Question:
I have an app that runs fine on my Galaxy S2 and many other phones. However a costumer reported that it doesn't run on his Galaxy Nexus running ICS. The image shows how the app looks like when he runs it on his phone.
Is this is known compatibility issue?
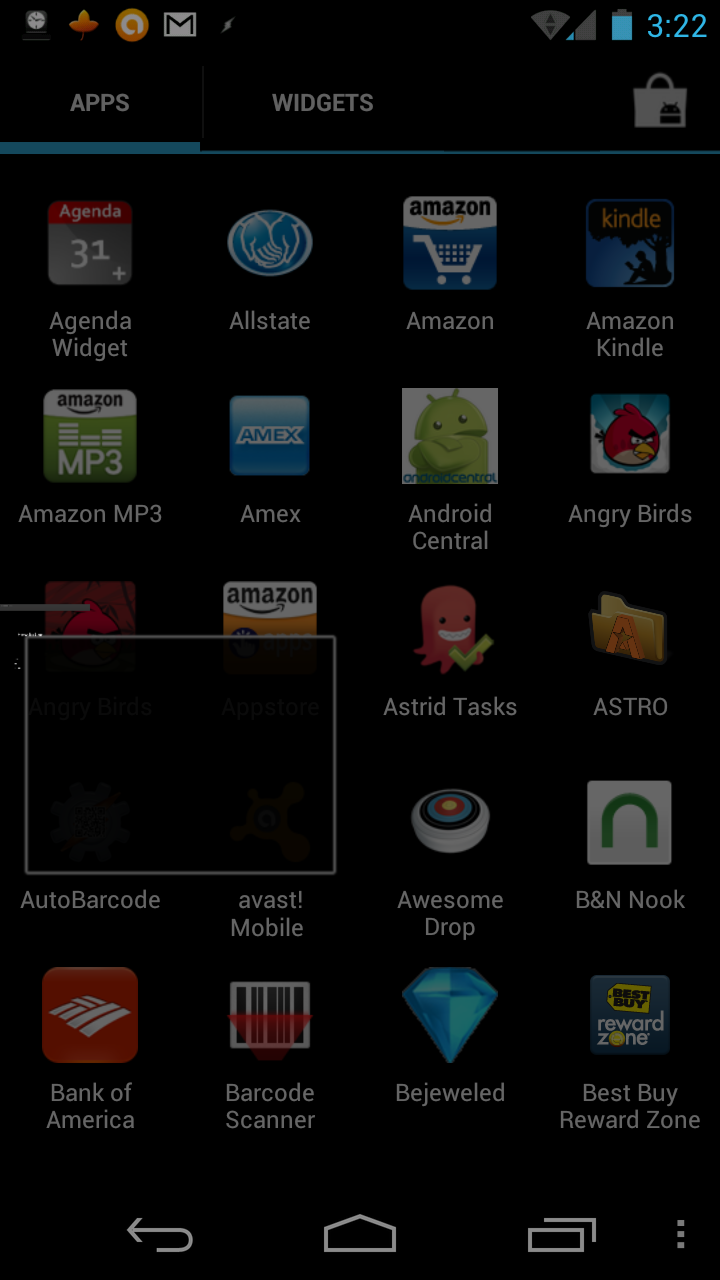
Answer: I think this related to the OS he use.
I don't know exactly but I saw some error like this while tetsing the Beta veriosn of ICS.
try to get more details about this version if its a beta version you can do nothing for it !.